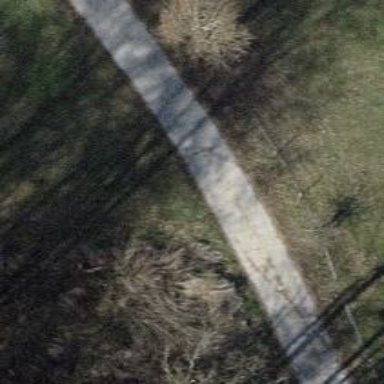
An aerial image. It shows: Concrete track with grade 1 quality.